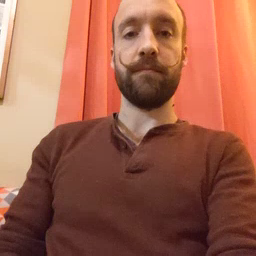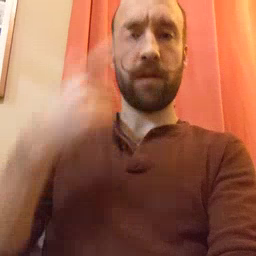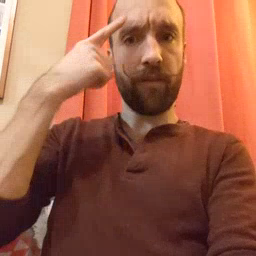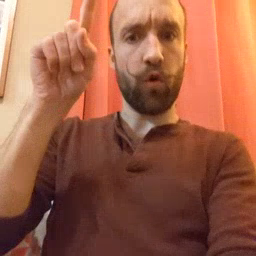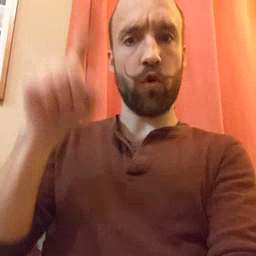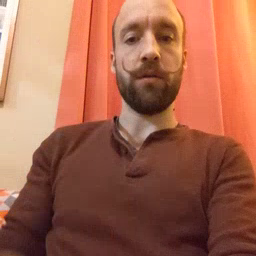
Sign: for